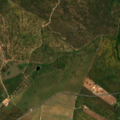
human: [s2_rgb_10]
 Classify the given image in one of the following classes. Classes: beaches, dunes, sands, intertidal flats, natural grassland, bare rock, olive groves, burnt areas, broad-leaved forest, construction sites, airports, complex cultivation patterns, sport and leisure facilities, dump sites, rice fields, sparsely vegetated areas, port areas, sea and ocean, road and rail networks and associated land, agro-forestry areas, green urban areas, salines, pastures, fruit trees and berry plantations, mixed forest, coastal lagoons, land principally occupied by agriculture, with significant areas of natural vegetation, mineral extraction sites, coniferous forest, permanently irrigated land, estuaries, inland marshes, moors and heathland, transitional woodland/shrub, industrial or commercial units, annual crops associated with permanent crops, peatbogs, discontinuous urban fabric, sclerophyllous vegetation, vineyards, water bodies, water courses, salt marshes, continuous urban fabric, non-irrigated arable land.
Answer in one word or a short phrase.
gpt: vineyards, pastures, annual crops associated with permanent crops, agro-forestry areas, broad-leaved forest